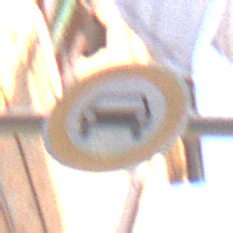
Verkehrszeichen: VerbotKraftwagen
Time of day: Midday
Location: Outdoor (Urban)
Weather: Clear
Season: NotSpecified
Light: Natural